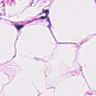
Metastatic tissue present: no